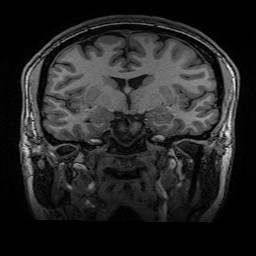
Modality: T1w
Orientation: sagittal
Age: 31
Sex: female
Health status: healthy
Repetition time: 2.53 s
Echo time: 0.0034 s